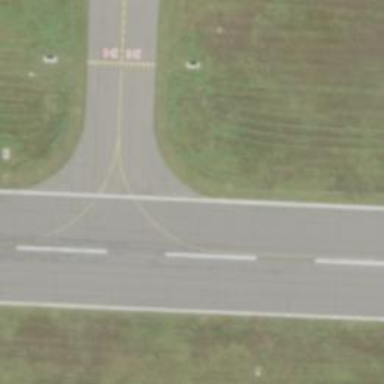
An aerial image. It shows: View of taxiway at the airport.